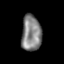
Tissue: lung
Cell type: T cells
Senescence score: 0.2418
Nuclear area (px): 700
Mean DAPI intensity: 130.499